Question: I'm trying to do the following thing -
I have two version of the same image, one colored and one black and white. I want the B&W to "Slide up" revealing the one under it.
I tried setting the height and the frame, but couldn't get it to work like I want it to.
For example , this would be a combination of both UIImages where one is revealing the other, while not moving:

Any ideas? :)
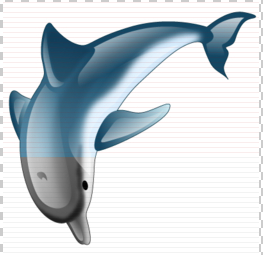
Answer: OK, here is a different method using a mask on the grey view. I actually tested this with a blueView and a greyView, where the grey covers up the blue. Put a mask layer on the grey layer so that the grey layer is visible. Now animate the mask away from the grey layer, making the grey layer disappear without moving it, the blue shows thru where the grey disappears.
If you want to experiment with this, create an empty project in XCode with a single view, and put this code inside viewDidLoad. That's how I tested this.
'''
self.view.backgroundColor = [UIColor whiteColor];
UIView* blueView = [[[UIView alloc] init] autorelease];
blueView.backgroundColor = [UIColor blueColor];
blueView.frame = CGRectMake(50,50,100,100);
UIView* grayView = [[[UIView alloc] init] autorelease];
grayView.backgroundColor = [UIColor grayColor];
grayView.frame = CGRectMake(50,50,100,100);
[self.view addSubview:blueView];
[self.view addSubview:grayView]; // gray covers the blue
// Create a mask to allow the grey view to be visible and cover up the blue view
CALayer* mask = [CALayer layer];
mask.contentsScale = grayView.layer.contentsScale; // handle retina scaling
mask.frame = grayView.layer.bounds;
mask.backgroundColor = [UIColor blackColor].CGColor;
grayView.layer.mask = mask;
// Animate the position of the mask off the grey view, as the grey becomes unmasked,
// that part of the grey "dissappears" and is no longer covering the blue underneath
CABasicAnimation* a = [CABasicAnimation animationWithKeyPath:@"position"];
a.duration = 4;
a.fromValue = [NSValue valueWithCGPoint:mask.position];
CGPoint newPosition = mask.position;
newPosition.y += mask.bounds.size.height;
a.toValue = [NSValue valueWithCGPoint:newPosition];
a.timingFunction = [CAMediaTimingFunction functionWithName:kCAMediaTimingFunctionLinear];
[mask addAnimation:a forKey:@"colorize"]; // animate presentation
mask.position = newPosition; // update actual position
'''
Don't forget this line at the top with the #imports:
'''
#import <QuartzCore/QuartzCore.h>
'''